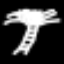
Label: palm tree